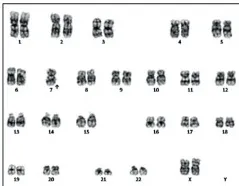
Results of work-up at the diagnosis of acute myeloid leukemia. (B) Representative karyotype of the blast was 45, XX, -7.
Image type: pathology (fish)